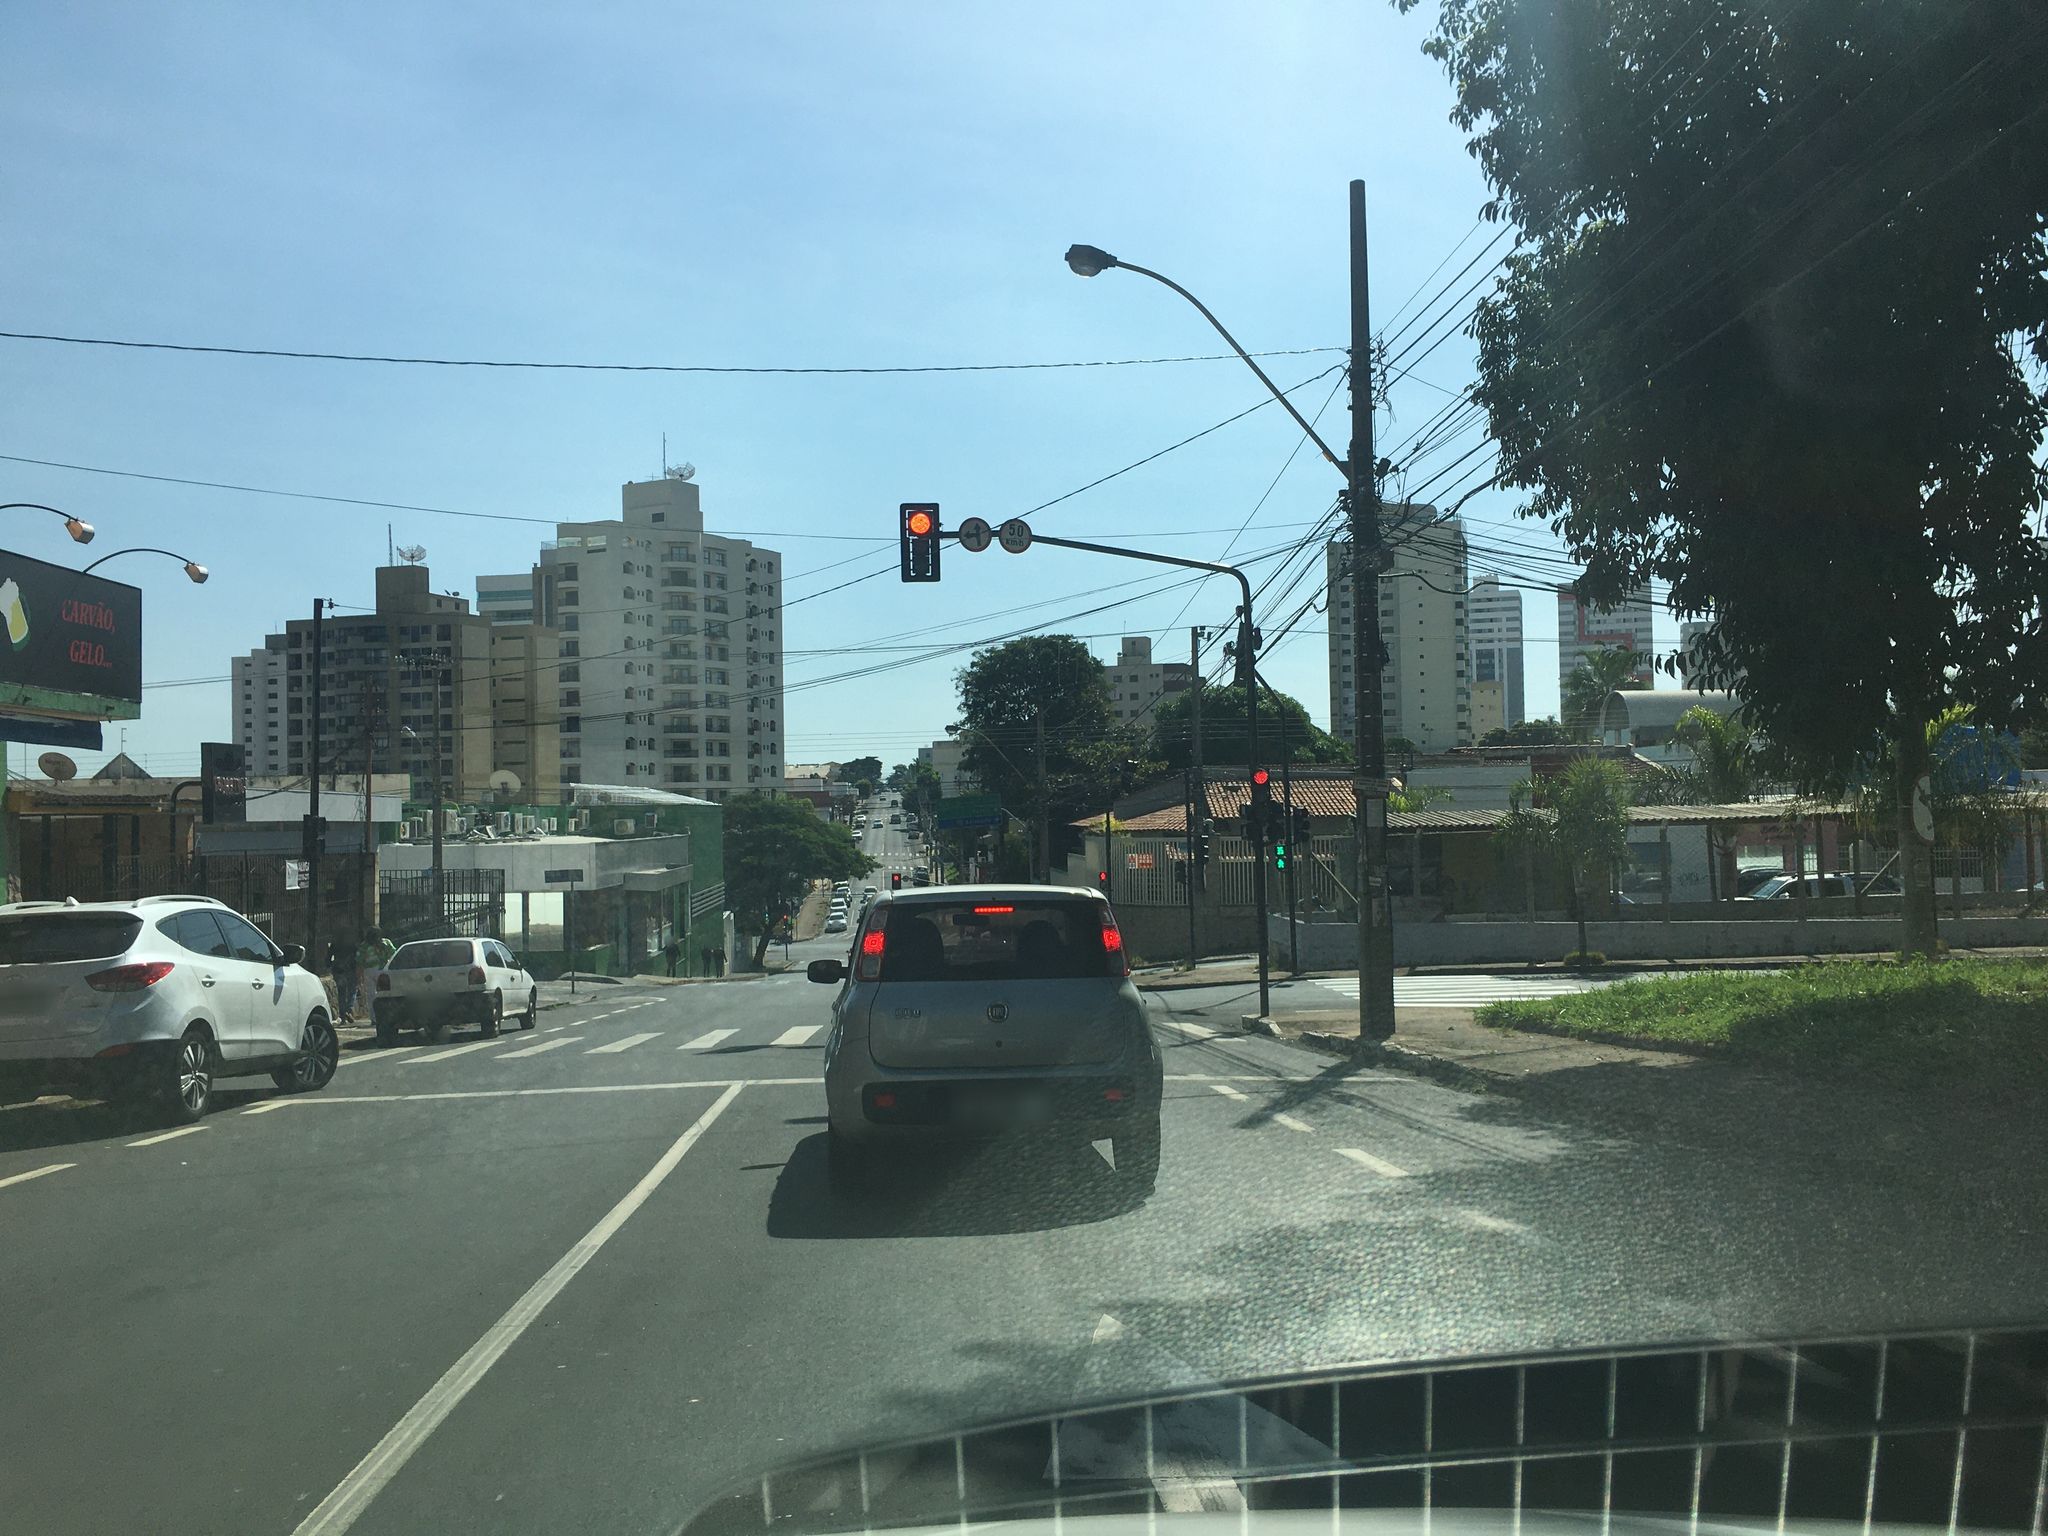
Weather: clear
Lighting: day
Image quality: good
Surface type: driving surface
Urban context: urban centre
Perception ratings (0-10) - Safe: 4.03, Lively: 4.34, Beautiful: 6.44, Boring: 2.98, Depressing: 5.18, Wealthy: 1.69